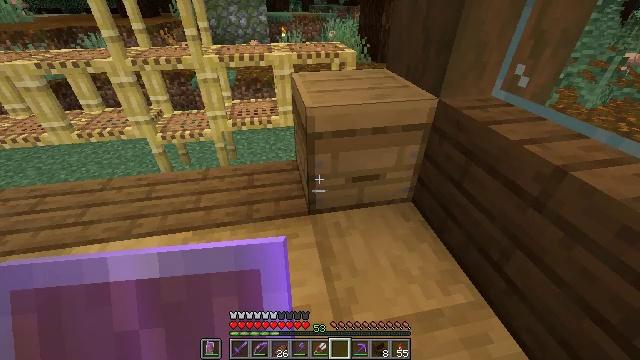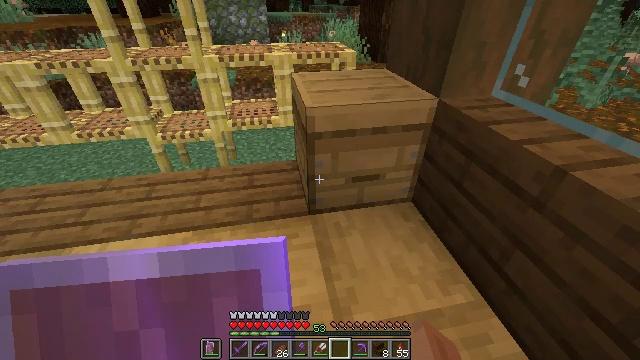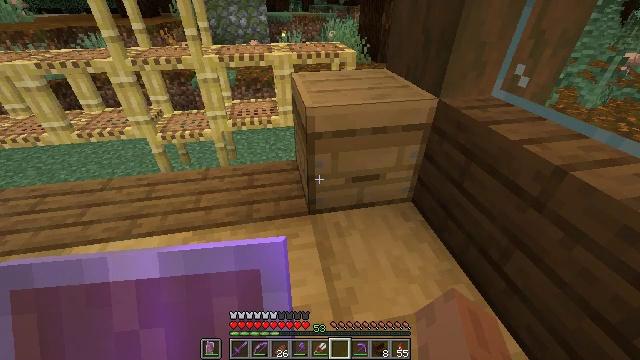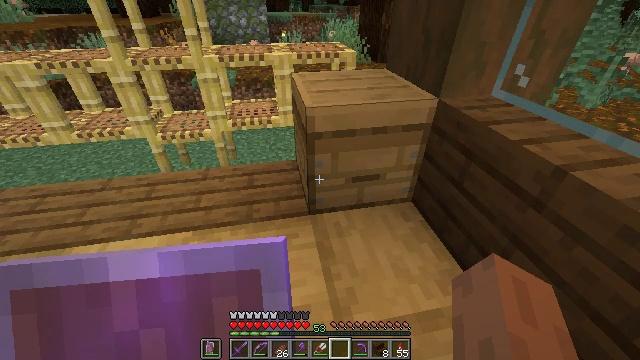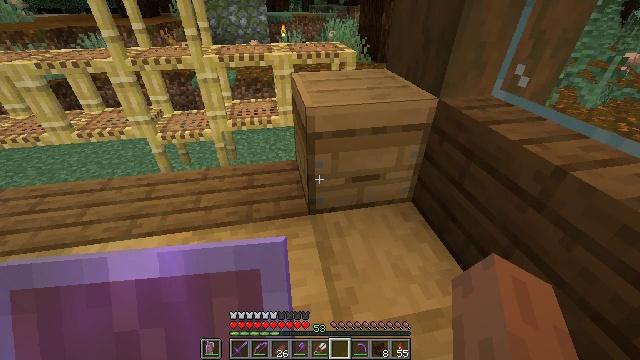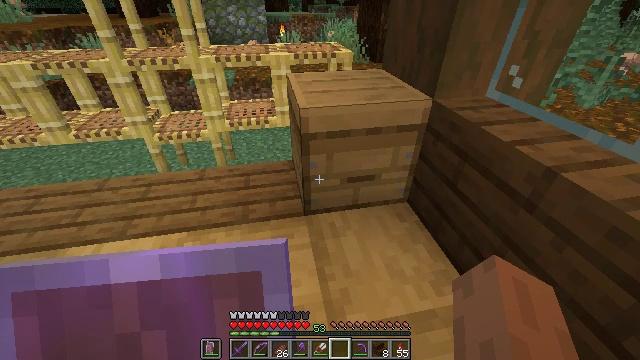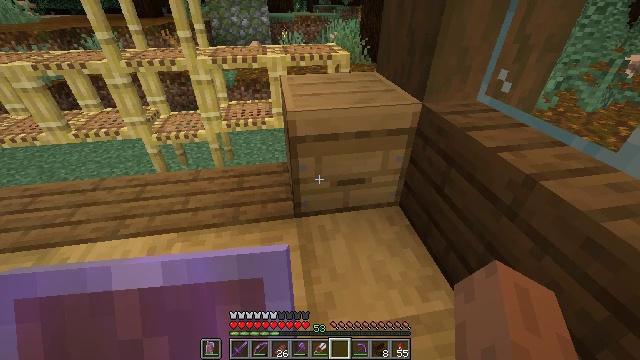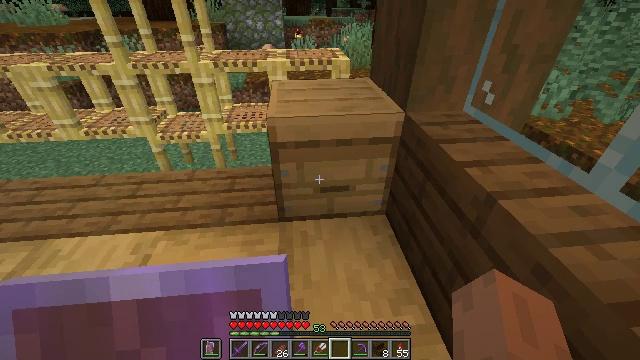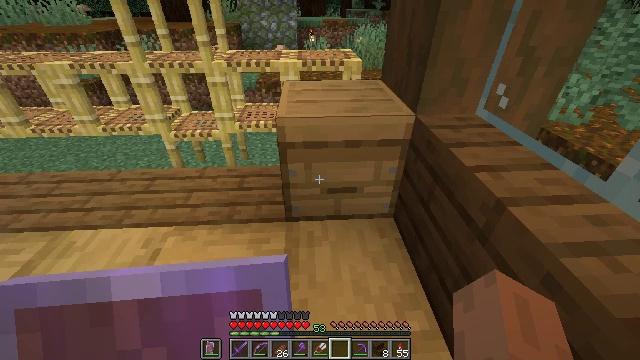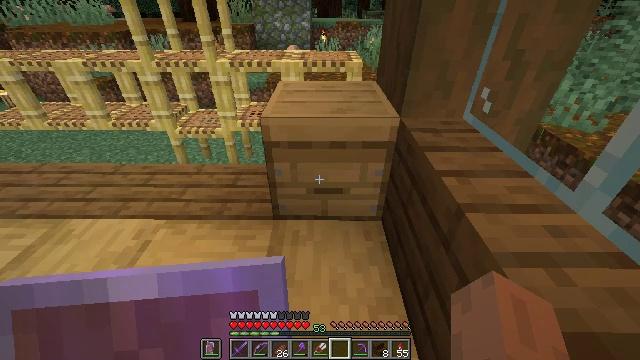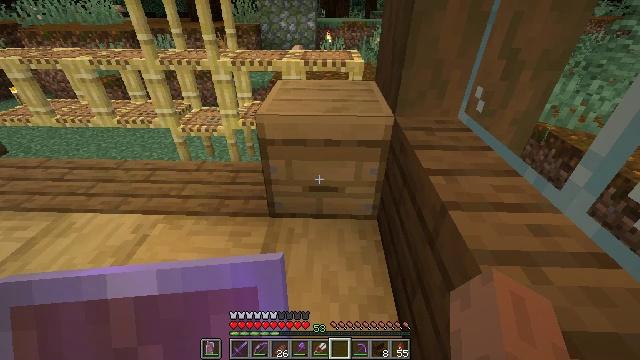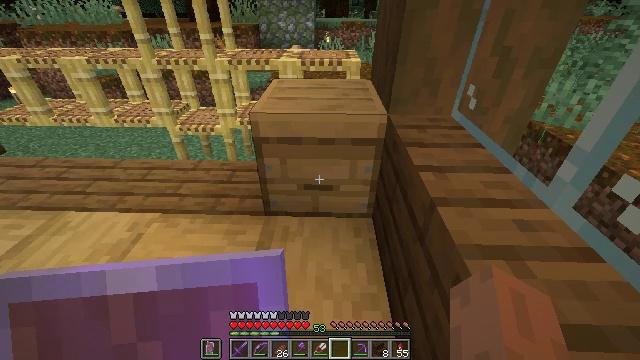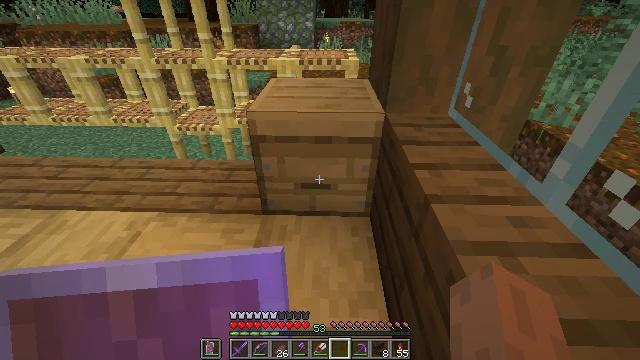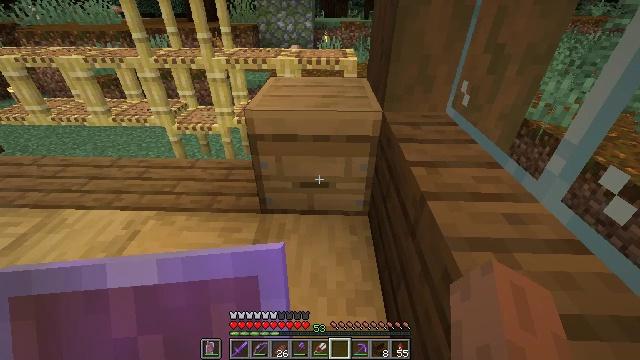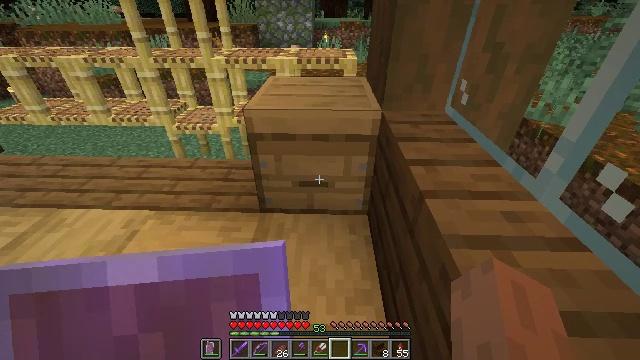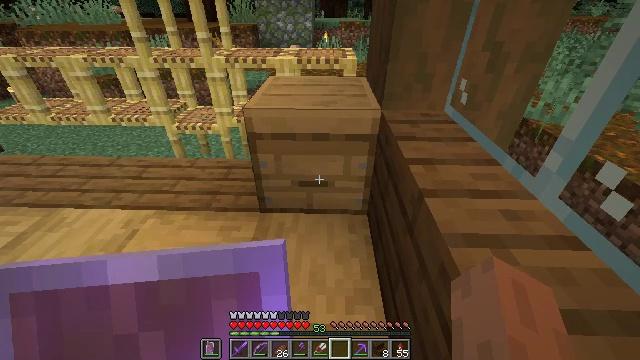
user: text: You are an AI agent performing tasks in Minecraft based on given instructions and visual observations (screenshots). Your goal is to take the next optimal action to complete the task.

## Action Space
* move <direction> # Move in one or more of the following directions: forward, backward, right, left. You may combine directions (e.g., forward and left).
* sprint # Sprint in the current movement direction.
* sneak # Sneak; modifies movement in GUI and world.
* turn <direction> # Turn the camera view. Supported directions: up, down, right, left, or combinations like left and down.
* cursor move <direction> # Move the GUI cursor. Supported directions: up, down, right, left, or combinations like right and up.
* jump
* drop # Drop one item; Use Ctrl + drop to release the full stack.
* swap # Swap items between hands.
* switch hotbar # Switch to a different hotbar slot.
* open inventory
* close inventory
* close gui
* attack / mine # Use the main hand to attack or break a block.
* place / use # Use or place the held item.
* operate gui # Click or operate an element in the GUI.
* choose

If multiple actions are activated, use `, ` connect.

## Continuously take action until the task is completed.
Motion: motion action
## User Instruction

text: Hit the beehive to retrieve it.
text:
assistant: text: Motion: no_op
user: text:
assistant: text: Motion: no_op
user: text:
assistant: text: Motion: no_op
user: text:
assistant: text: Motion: no_op
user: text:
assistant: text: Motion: move right
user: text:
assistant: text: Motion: move right, turn left
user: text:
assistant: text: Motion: move right, turn left
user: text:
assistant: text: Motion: move right, turn left
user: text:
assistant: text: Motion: turn left
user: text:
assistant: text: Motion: turn left
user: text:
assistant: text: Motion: no_op
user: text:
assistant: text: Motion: no_op
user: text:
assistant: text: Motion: no_op
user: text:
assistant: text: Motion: no_op
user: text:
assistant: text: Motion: no_op
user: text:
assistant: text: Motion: no_op
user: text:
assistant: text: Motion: no_op
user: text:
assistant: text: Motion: no_op
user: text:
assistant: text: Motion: no_op
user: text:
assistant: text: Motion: no_op
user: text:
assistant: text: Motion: no_op
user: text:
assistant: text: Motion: no_op
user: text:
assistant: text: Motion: no_op
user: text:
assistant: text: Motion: no_op
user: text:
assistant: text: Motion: no_op
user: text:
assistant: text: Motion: no_op
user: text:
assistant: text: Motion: no_op
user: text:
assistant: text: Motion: no_op
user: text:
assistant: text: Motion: no_op
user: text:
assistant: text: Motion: no_op